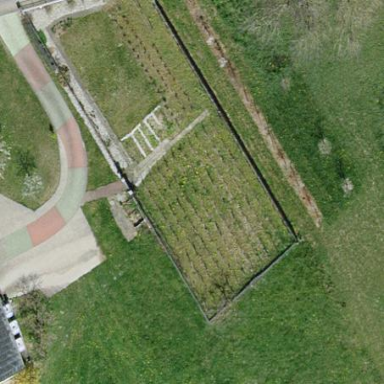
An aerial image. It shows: Allotments area.